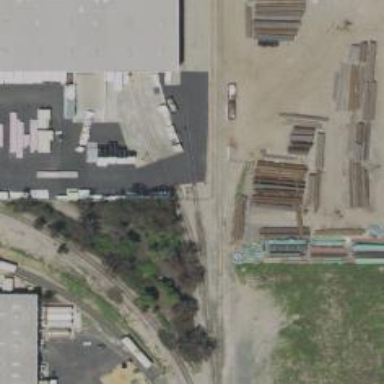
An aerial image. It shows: Railway spur service.